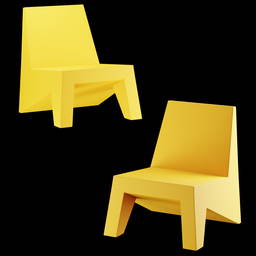
Label: furniture